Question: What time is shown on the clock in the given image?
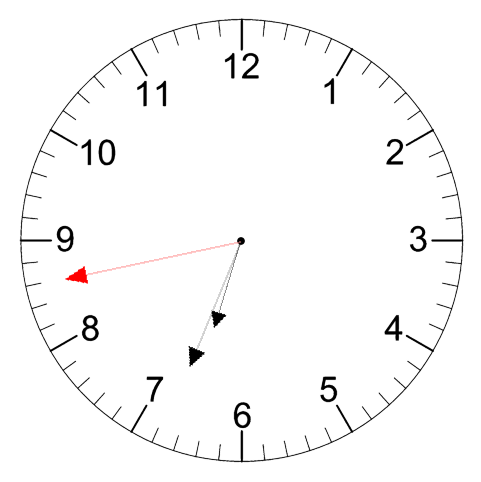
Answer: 06:33:43